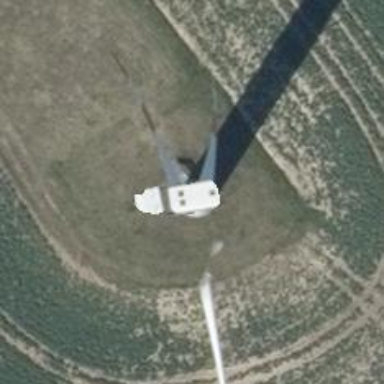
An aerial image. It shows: Wind turbine generator made by Vestas. The generator utilizes wind as its power source and belongs to the horizontal axis type.